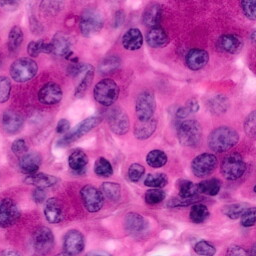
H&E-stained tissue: Pancreatic